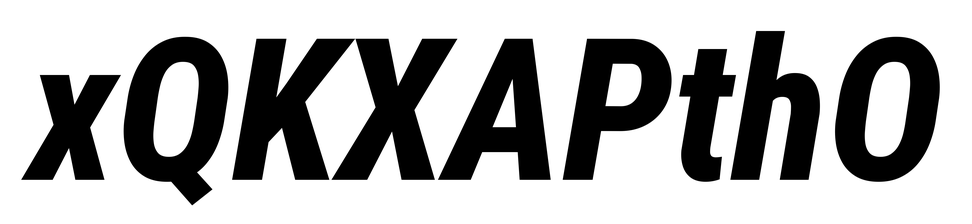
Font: Roboto-Italic_Condensed_ExtraBold_Italic